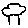
Label: tree